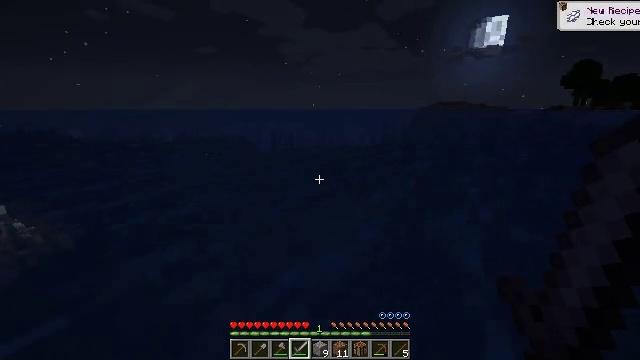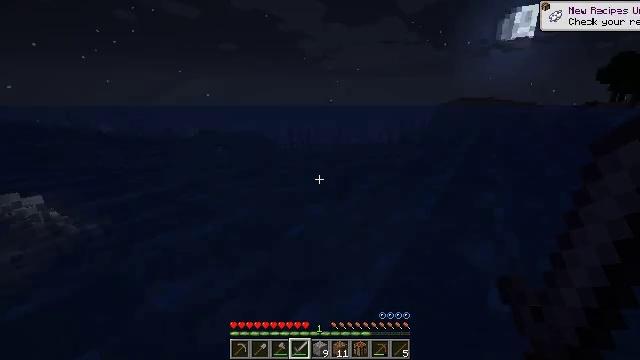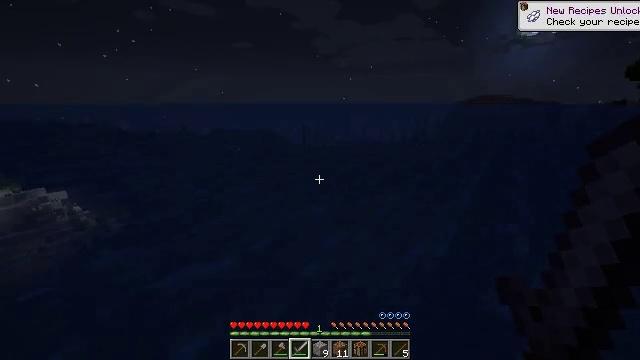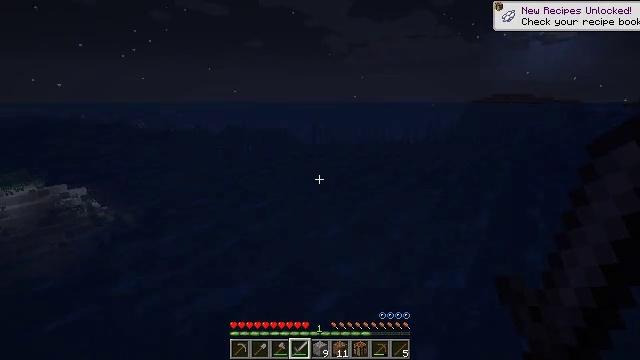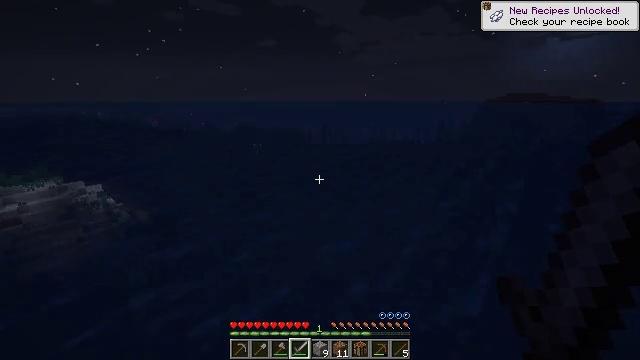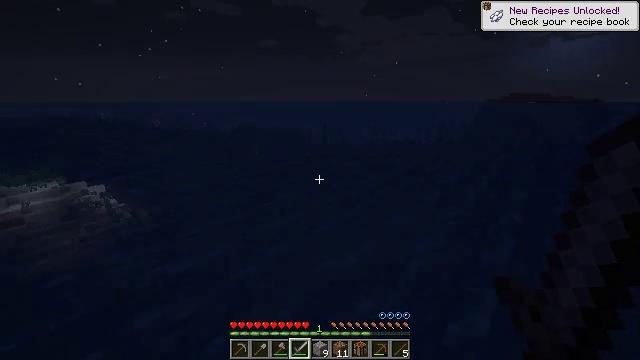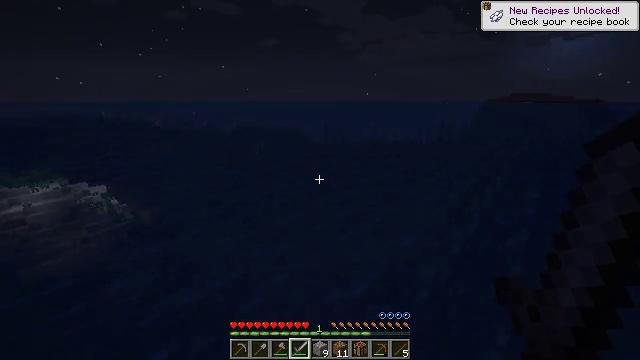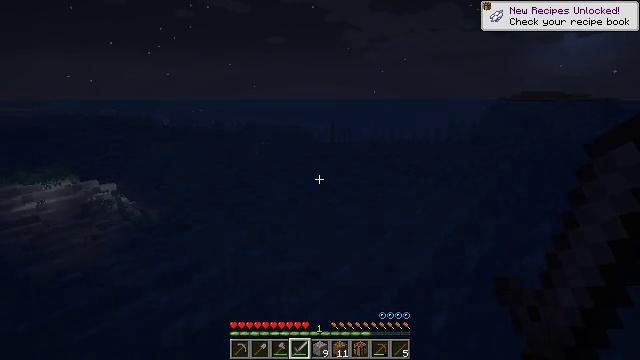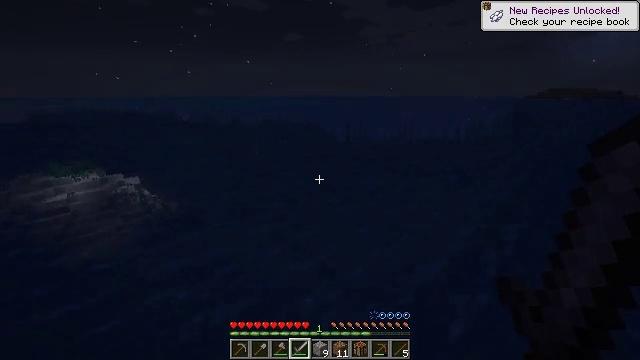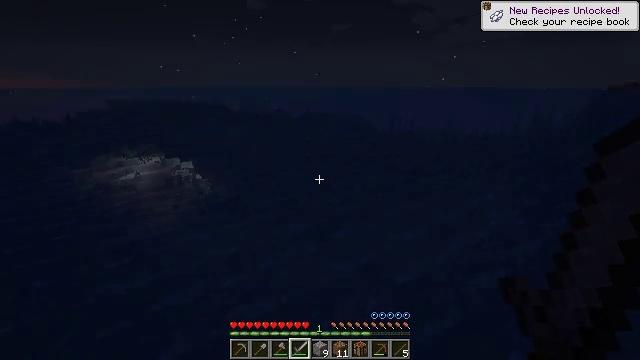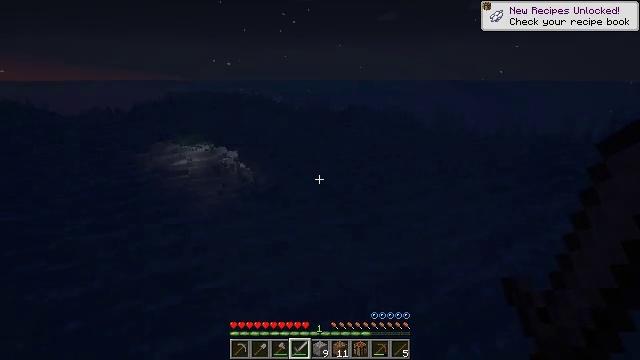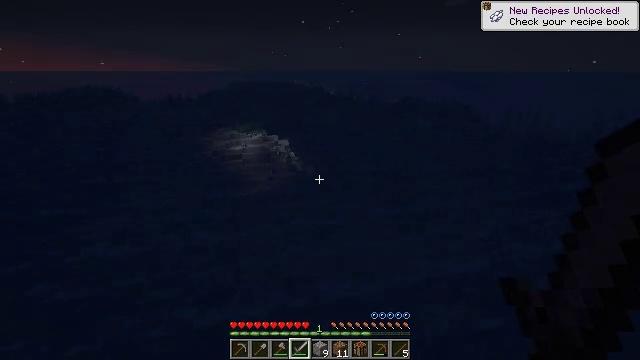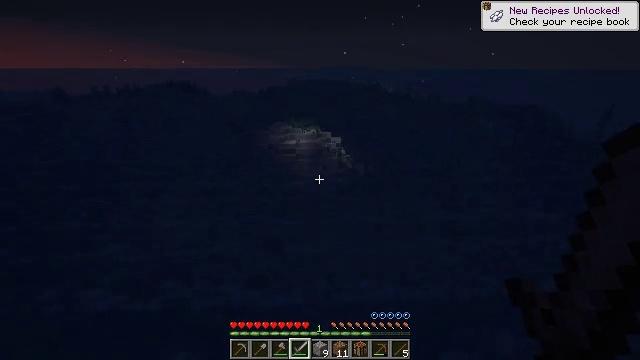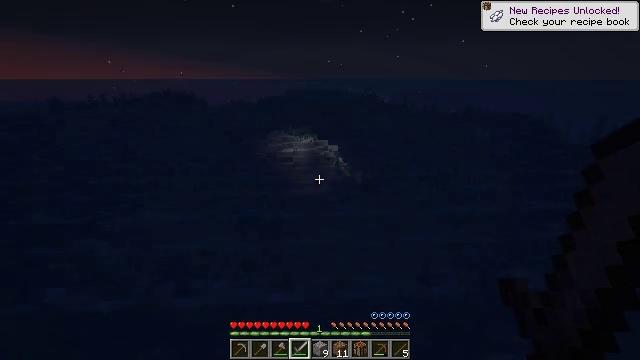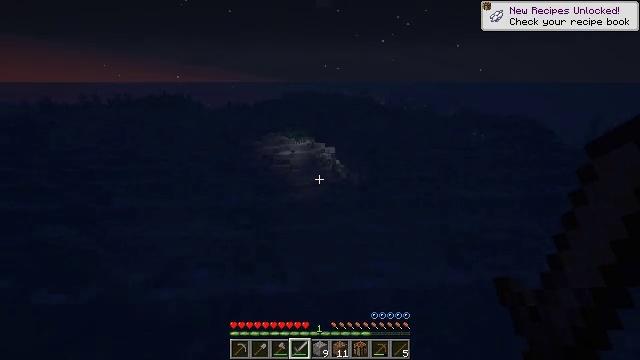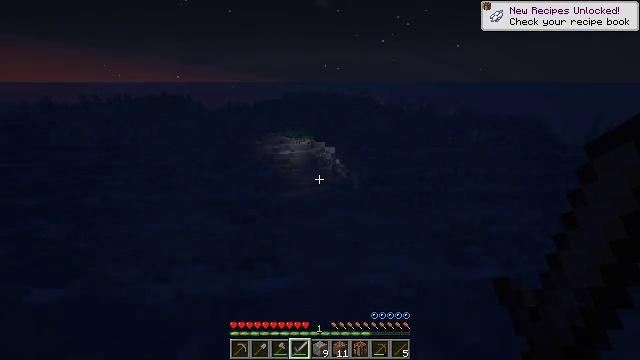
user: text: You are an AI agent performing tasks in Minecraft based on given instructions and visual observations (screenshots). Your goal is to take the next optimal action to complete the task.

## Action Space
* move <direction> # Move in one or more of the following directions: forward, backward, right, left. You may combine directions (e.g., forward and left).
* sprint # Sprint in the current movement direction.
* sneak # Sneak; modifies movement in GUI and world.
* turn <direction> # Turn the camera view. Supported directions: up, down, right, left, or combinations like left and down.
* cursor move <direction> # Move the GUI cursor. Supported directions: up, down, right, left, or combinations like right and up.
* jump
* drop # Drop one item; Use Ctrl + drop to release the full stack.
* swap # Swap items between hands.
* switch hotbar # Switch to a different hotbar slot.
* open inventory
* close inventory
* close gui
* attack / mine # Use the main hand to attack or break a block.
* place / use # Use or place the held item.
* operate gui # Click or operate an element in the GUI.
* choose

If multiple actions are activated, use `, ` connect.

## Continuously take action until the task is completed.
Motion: motion action
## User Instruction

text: Use hand or tool to break sea pickles.
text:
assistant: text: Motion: move forward and move left, turn left, jump
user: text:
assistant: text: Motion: move forward and move left, turn left, jump
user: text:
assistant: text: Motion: move forward and move left, turn left, jump
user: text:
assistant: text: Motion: move forward and move left, turn left, jump
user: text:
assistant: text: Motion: move forward and move left, jump
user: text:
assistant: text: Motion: move forward and move left, jump
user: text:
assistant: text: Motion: move forward and move left, turn left, jump
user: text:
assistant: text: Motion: move forward and move left, turn left, jump
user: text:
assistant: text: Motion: move forward and move left, turn left and down, jump
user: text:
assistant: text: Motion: move forward and move left, turn left and down, jump
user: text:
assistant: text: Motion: move forward and move left, turn left and down, jump
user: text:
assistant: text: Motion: move forward and move left, turn left
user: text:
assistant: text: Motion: move forward, turn up
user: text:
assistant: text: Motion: move forward
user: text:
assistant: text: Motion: move forward
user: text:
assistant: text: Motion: move forward
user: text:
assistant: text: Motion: move forward
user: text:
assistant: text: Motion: move forward
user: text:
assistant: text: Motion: move forward
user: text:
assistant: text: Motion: move forward, sprint
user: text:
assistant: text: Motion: move forward, sprint
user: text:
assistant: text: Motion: move forward, sprint
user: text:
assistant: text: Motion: move forward, sprint
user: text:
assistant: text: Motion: move forward, sprint
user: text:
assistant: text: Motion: move forward, sprint
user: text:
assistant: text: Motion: move forward, sprint
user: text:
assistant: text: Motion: move forward, sprint
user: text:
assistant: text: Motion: move forward, sprint
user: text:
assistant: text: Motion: move forward, sprint
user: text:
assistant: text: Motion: move forward, sprint